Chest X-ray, AP view. Patient: 55 years old, sex M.
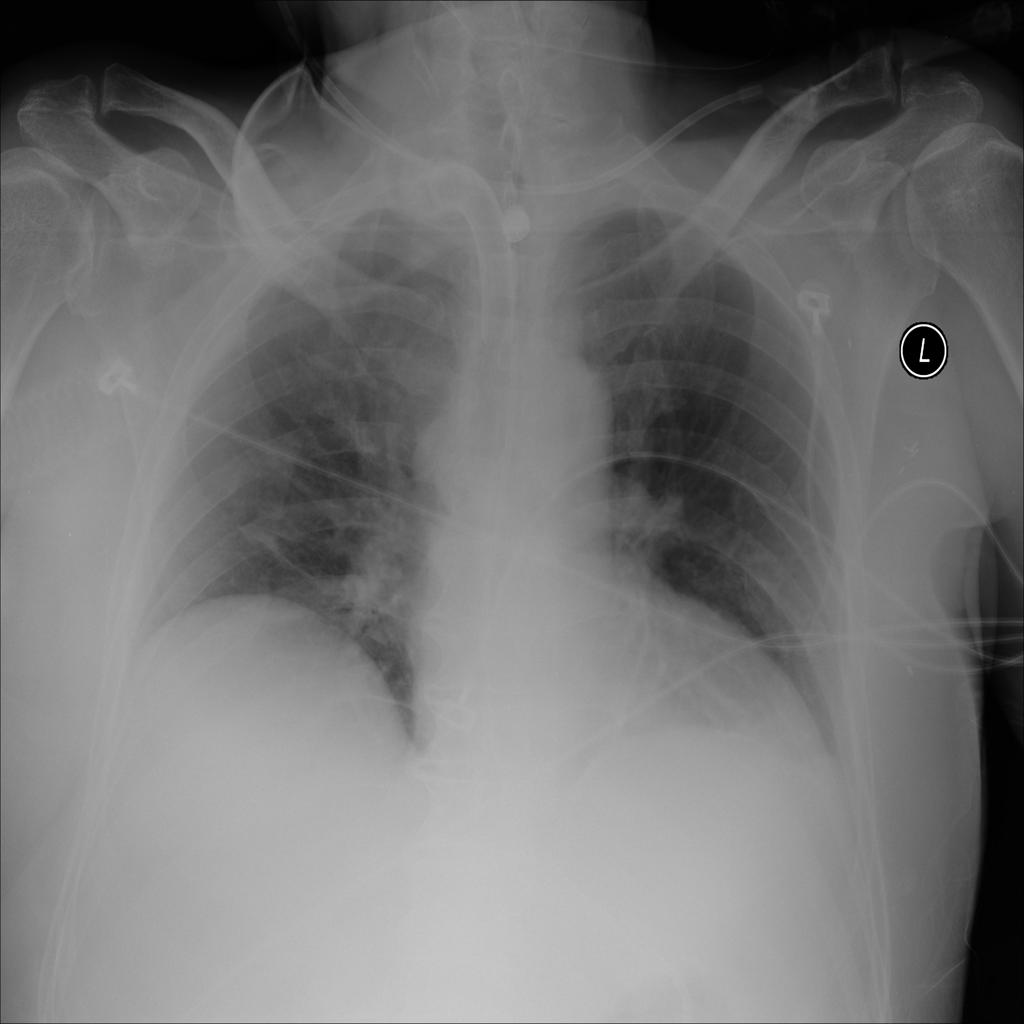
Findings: Atelectasis